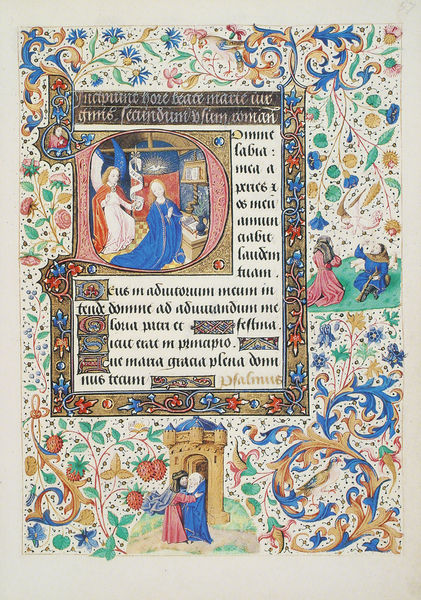
Titel: Stundenbuch der Maria von Burgund
Künstler: Liévin van Lathem
Institution: Wien, Österreichische Nationalbibliothek
Schlagwörter: gott, mann, blumen, frau, zimmer, malerei, muster, bibel, geschichte, rahmen, pflanzen, turm, engel, früchte, ranken, schrift, papier, umarmung, floral, verzierung, umarmen, buch, burg, beeren, radierung, seite, buchstaben, kornblumen, bettler, mönche, maria, handschrift, verkündigung, legende, latein, lateinisch, majuskel, evangeliar, erdbeere, schrifft, manuskript, incipit, heiliger geust, d, maria#